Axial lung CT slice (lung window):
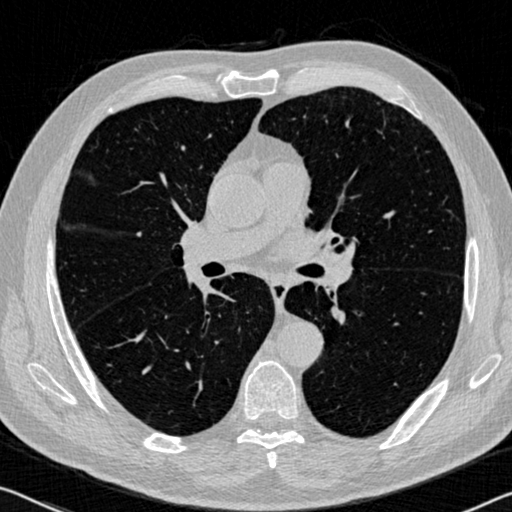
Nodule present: yes
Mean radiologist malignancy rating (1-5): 1